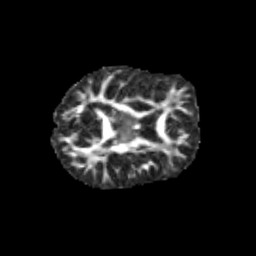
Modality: FA
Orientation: axial
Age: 14
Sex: female
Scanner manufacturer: siemens
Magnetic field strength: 3 T
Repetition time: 3.8 s
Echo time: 0.07 s